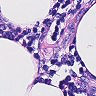
Metastatic tissue present: no